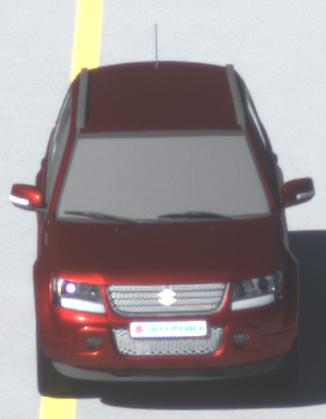
Make: Suzuki
Model: Grand Vitara
Detailed model: Gen. 1 JT
Model produced from: 2009
Model produced until: 2012
Doors: 5
Color: red
Road condition: dry road
Daytime: morning or afternoon
Contrast: high contrast